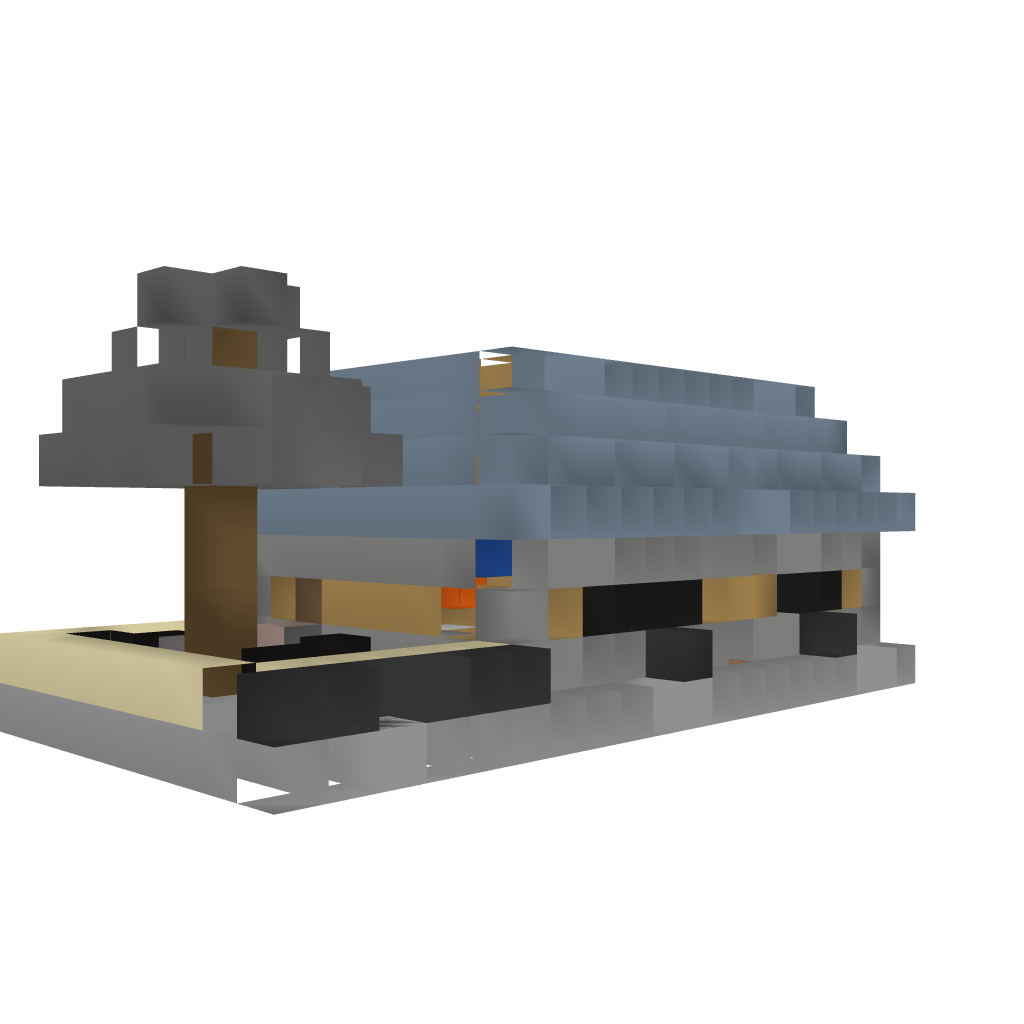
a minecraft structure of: New Villager House!